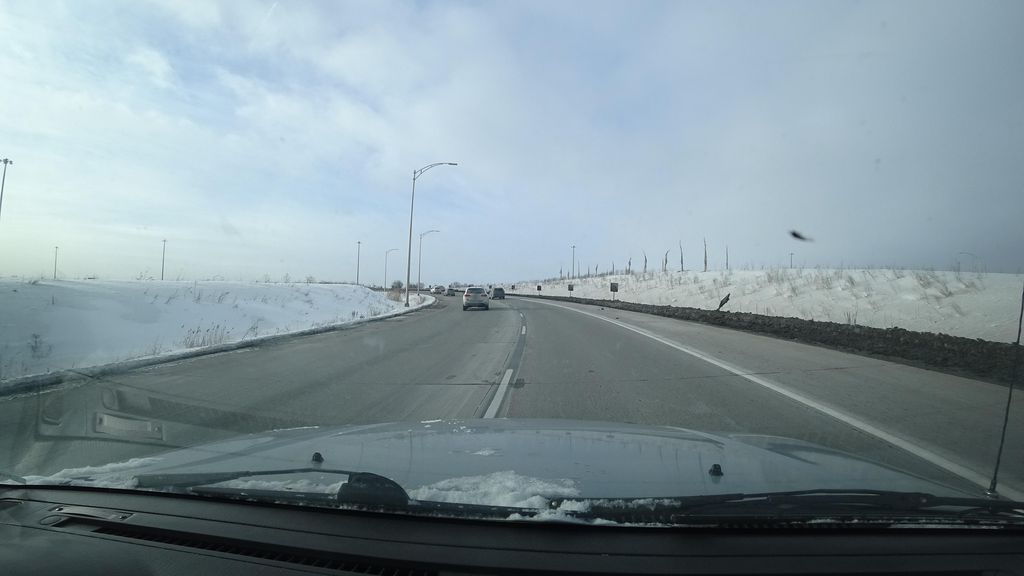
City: quebec_city